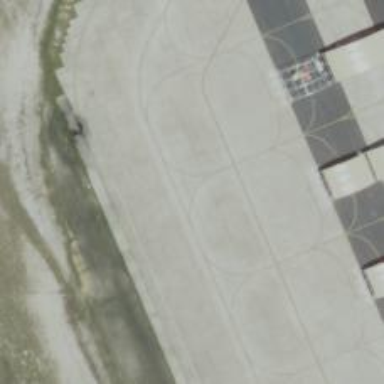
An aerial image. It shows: Image of taxiway at airport.